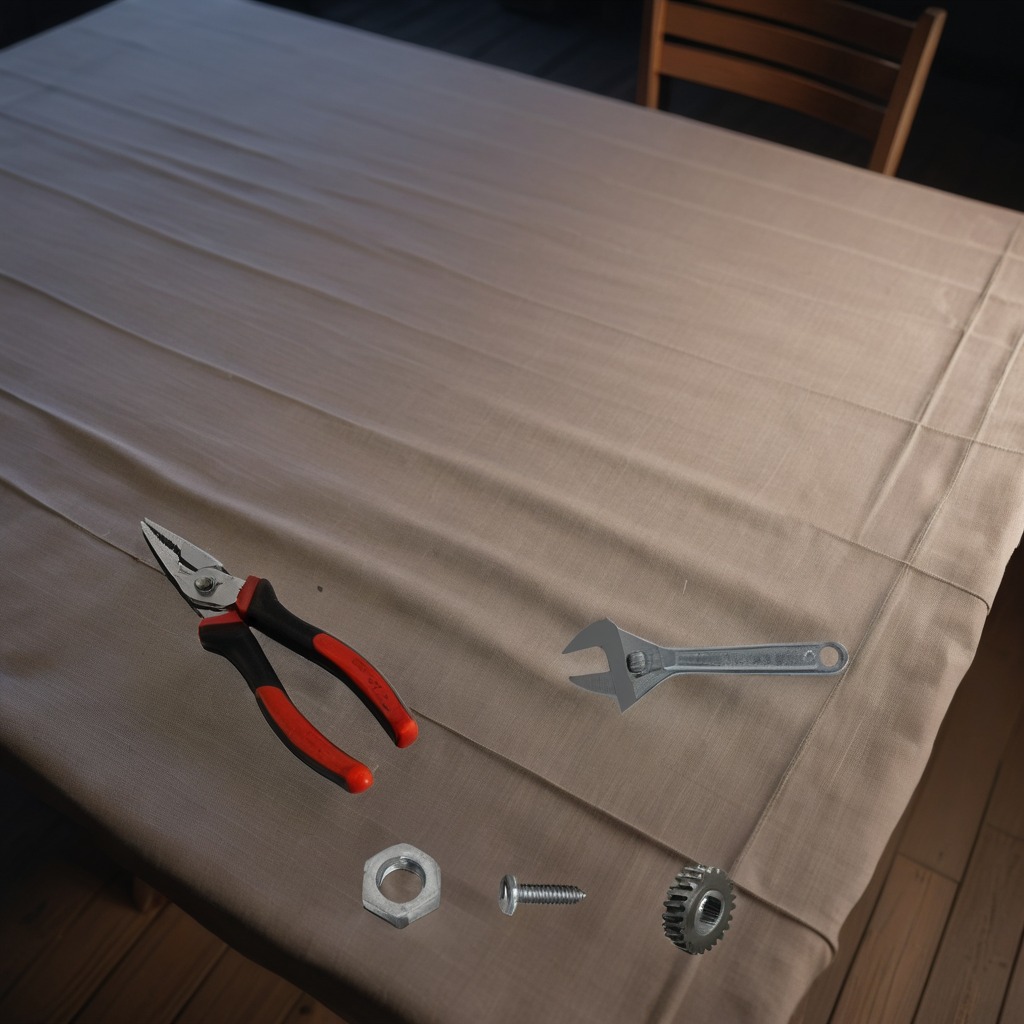
A gear with teeth, pliers, nut, and wrench are lying on the wooden table.